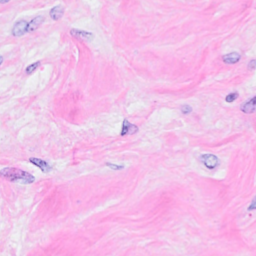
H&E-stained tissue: Breast